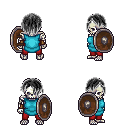
a pixel art fantasy rpg character, male body template, skeleton, teal tunic, red pants, gray bangs hairstyle, leather bracers, shield, four views (front, back, left, right), 2x2 character sprite sheet, small pixel art, hard edges, no anti-aliasing